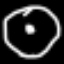
Label: clock